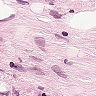
Metastatic tissue present: yes